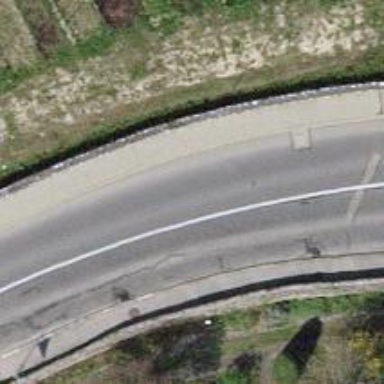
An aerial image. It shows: Tertiary road with asphalt surface and sidewalks on both sides.